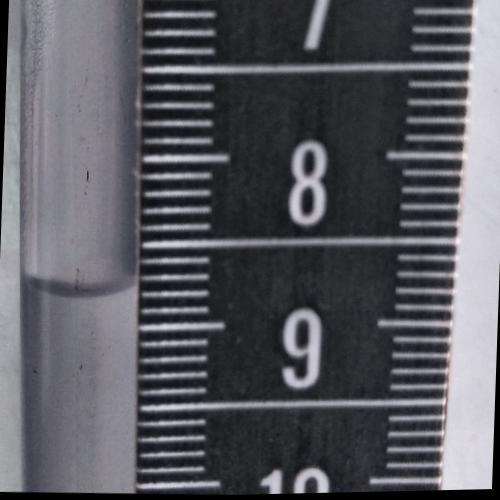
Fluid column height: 8.8 cm